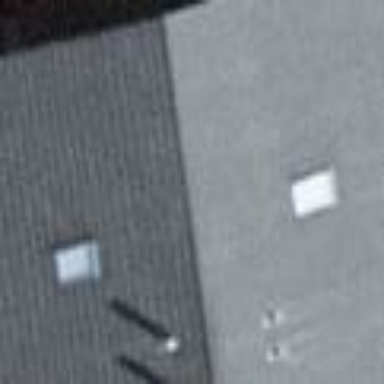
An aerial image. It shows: House with gabled roof oriented across.